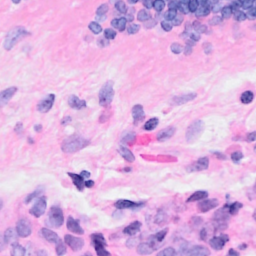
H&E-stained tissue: Breast